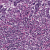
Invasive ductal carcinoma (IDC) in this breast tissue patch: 1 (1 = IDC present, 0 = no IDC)